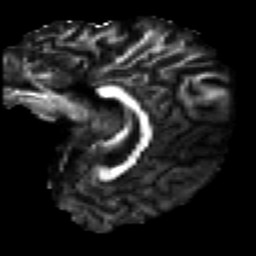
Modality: FA
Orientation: sagittal
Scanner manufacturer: ge
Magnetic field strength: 3 T
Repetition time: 7.98 s
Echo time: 0.0701 s